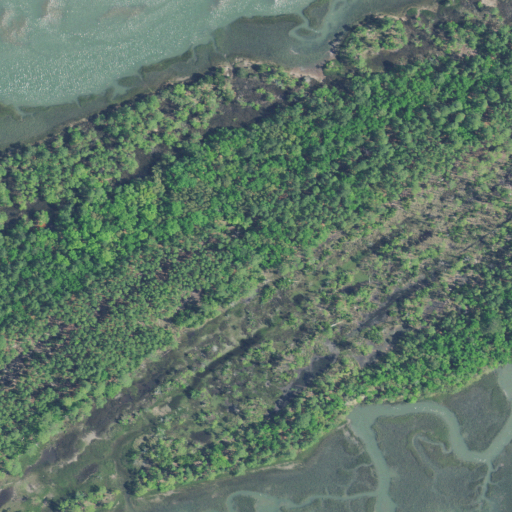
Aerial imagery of island in South Carolina named Front Coles Island containing evergreen forest, herbaceous wetlands, woody wetlands, and open water